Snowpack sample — Buffalo Mountain, Silverthorne, Colorado, USA (1/25/25, 10:11 AM MST)
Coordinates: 39.6222, -106.1139
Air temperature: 22 °F
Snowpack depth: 110 cm
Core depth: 10 cm
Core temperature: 46.4 °F
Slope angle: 12°, slope face: 102°
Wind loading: high
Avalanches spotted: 0
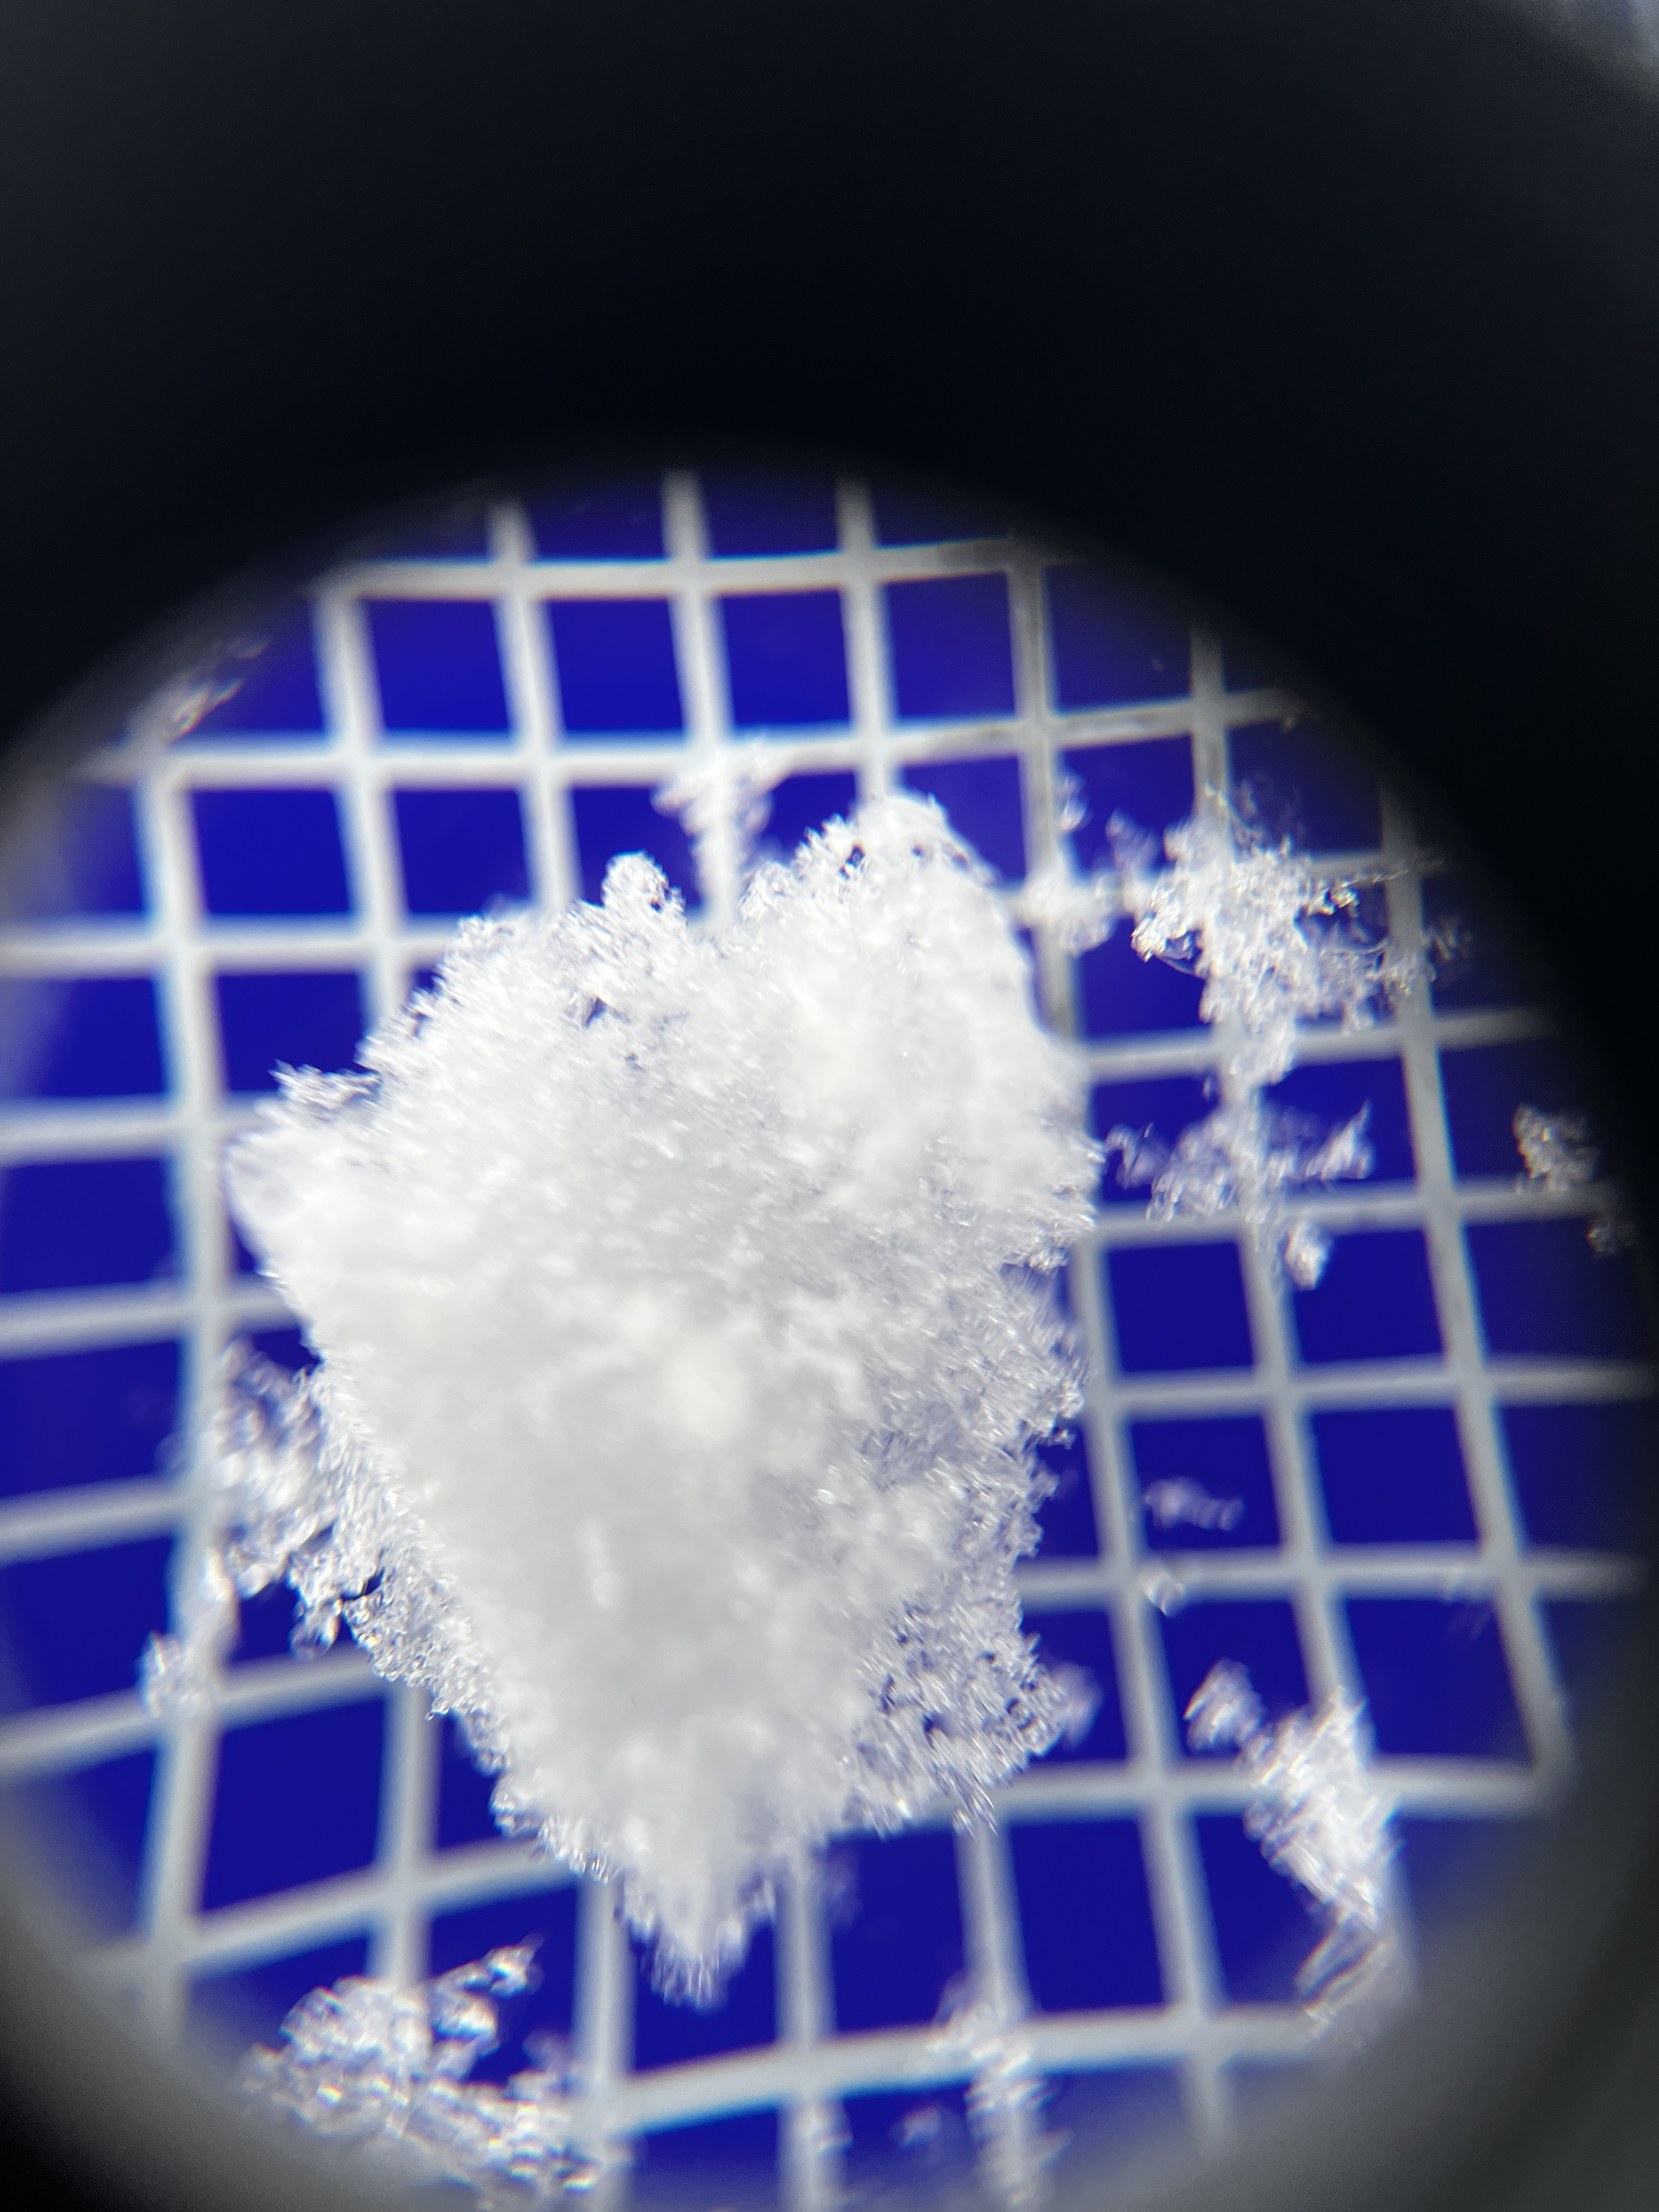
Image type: magnified_profile
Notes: No avalanches nearby, collected on the outskirts of a fire break 15 meters from the treeline, on way to Buffalo and Red Mountain